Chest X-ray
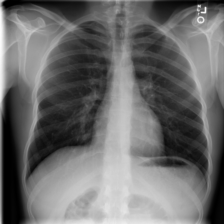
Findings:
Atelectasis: negative
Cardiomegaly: negative
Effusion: negative
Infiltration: negative
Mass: negative
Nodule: negative
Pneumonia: negative
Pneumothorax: negative
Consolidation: negative
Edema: negative
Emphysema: negative
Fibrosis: negative
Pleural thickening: negative
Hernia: negative